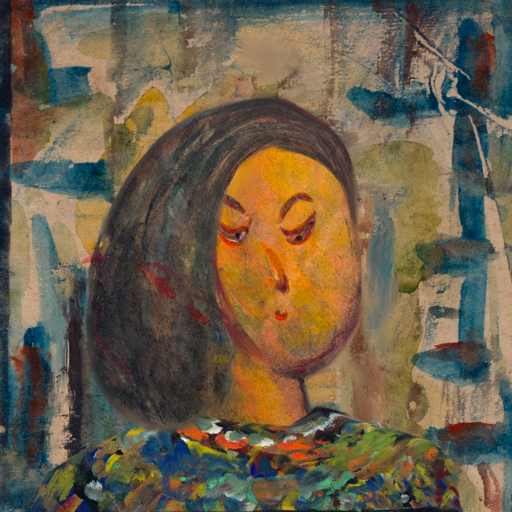
Background: Orphan, Head And Neck Side: Gypsy_Mother, Face Side: Hypocrite, Bust: An_Impression, Hair Side: Gypsy_Mother, Head Accessory: Blank, Second Necklace: Blank, Necklace: Blank, Baby: Blank